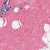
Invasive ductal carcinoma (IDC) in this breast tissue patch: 0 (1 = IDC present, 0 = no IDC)